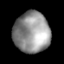
Tissue: lung
Cell type: Epithelial cells
Senescence score: 0.1903
Nuclear area (px): 1441
Mean DAPI intensity: 146.677